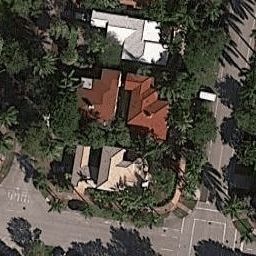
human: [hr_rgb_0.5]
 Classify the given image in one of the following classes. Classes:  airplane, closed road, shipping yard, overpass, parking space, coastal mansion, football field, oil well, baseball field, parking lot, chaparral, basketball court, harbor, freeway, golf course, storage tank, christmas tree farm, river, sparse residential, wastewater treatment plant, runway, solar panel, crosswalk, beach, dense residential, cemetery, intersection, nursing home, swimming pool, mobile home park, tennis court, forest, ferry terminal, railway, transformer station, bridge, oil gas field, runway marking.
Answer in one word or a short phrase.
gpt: coastal mansion